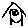
Label: house